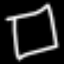
Label: square